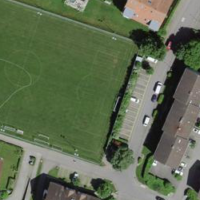
EUNIS habitat code: 53
Species observed at this site:
Tettigonia viridissima